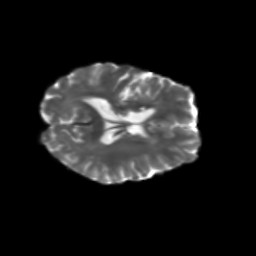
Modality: T2w
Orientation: axial
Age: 40
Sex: female
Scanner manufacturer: siemens
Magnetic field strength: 3 T
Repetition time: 5.25 s
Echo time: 0.08 s